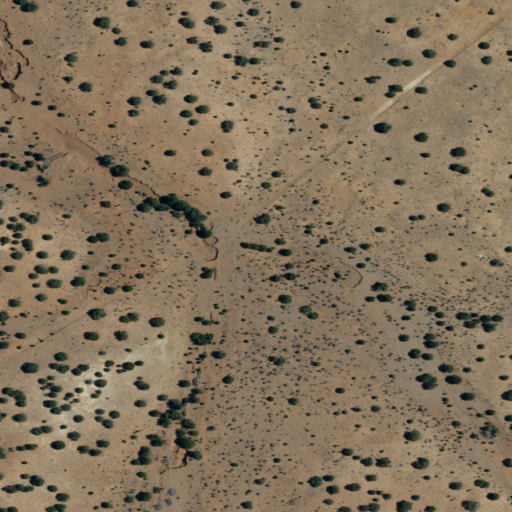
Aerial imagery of valley in New Mexico named Collins Canyon containing only shrub